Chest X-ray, PA view. Patient: 38 years old, sex F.
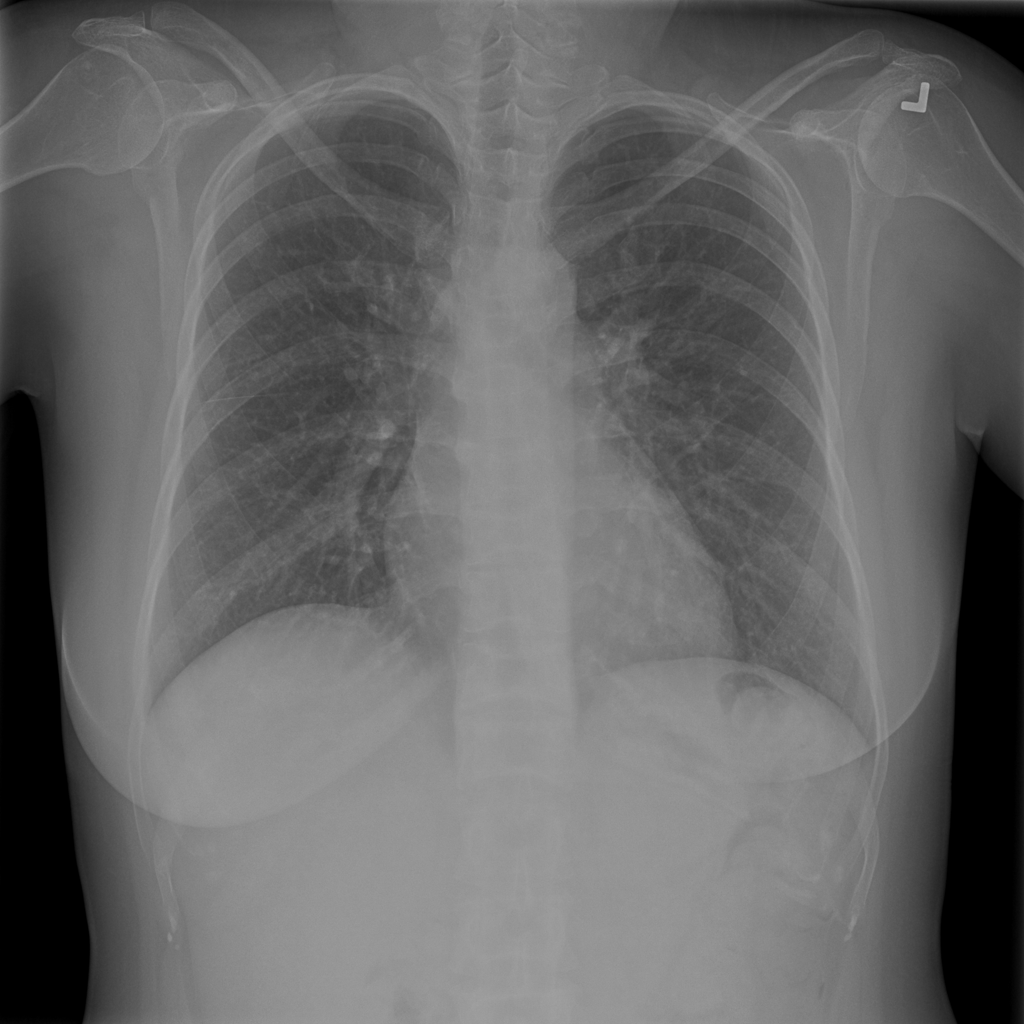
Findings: No Finding